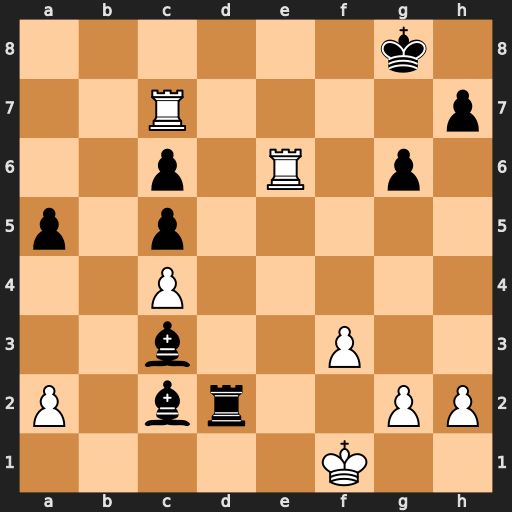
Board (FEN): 6k1/2R4p/2p1R1p1/p1p5/2P5/2b2P2/P1br2PP/5K2
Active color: w
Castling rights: -
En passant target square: -
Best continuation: Re8#